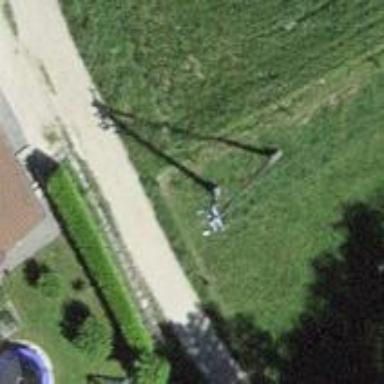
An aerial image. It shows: Termination pole used for power supply.